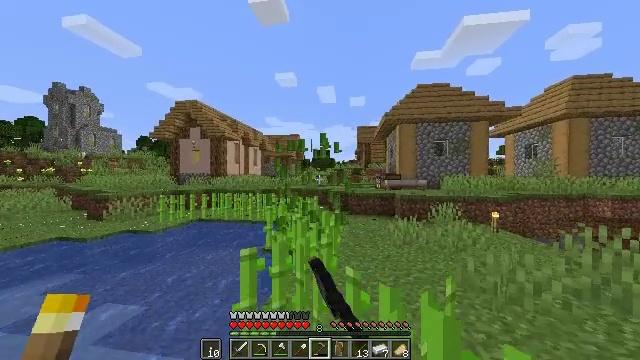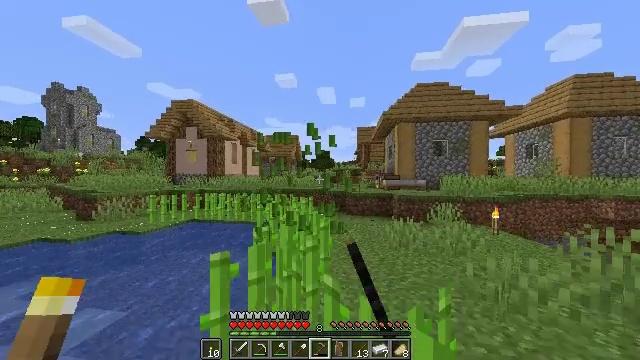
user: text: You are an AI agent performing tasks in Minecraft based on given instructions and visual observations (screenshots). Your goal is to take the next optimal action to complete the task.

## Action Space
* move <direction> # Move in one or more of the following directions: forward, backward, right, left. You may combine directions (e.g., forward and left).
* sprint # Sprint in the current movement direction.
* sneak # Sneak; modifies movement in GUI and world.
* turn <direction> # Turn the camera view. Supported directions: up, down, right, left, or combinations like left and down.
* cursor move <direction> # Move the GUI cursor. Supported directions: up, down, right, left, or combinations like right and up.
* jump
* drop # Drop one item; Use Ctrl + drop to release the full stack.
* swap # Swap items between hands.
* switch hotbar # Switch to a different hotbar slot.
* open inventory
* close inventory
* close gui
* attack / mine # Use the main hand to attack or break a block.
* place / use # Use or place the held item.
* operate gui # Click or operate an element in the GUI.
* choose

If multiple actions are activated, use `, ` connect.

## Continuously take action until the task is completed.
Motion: motion action
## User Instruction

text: Harvest sugar cane from the plant.
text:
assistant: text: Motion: move forward and move right, sprint
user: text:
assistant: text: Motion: sprint